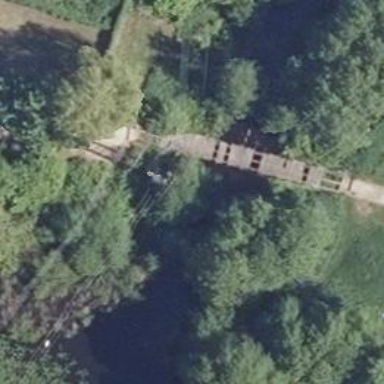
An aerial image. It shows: Footway on bridge.